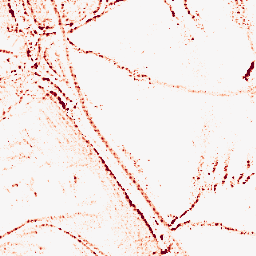
Category: morphological
Decomposition family: morphological_square
Decomposition parameters: operation: opening
size: 5
Upsampling method: sinc_blackman
Upsampling parameters: scale: 4
kernel_size: 4
Upsampling scale: 4